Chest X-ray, PA view. Patient: 57 years old, sex M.
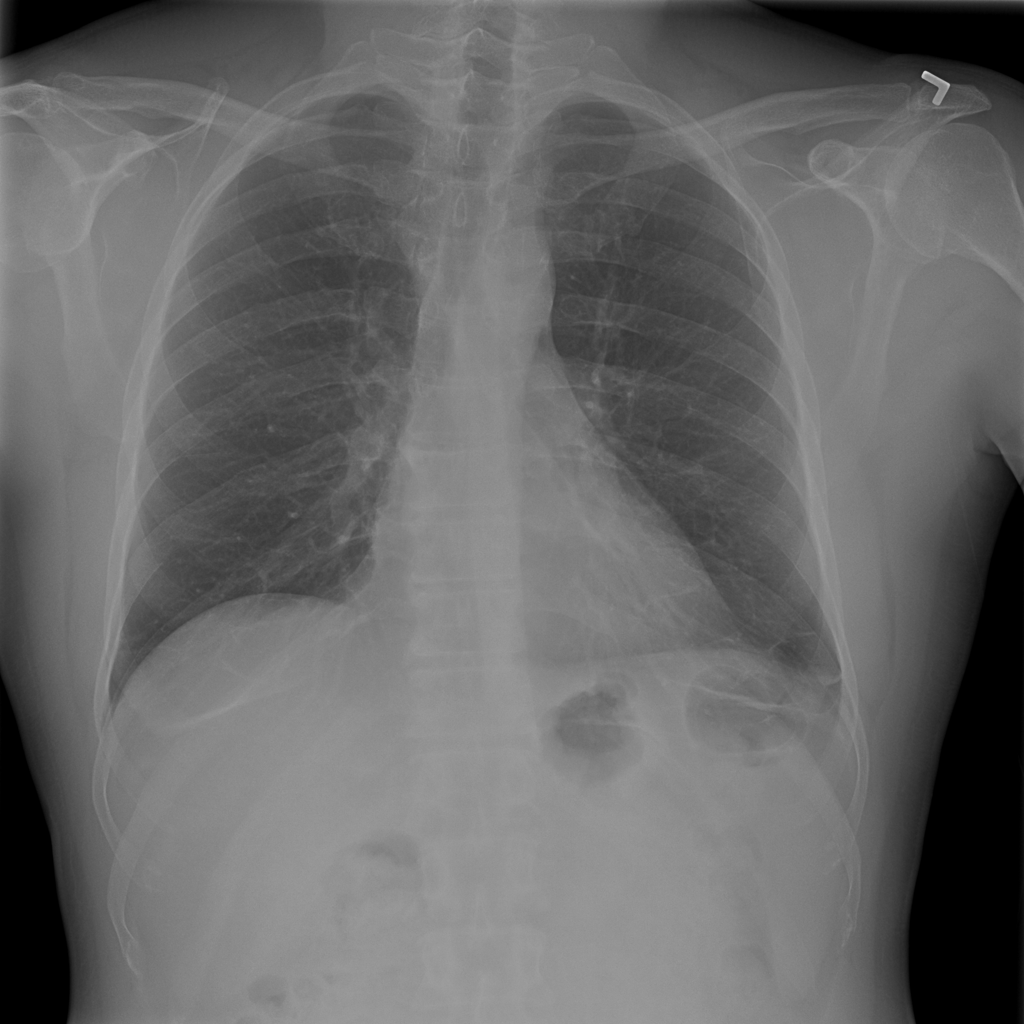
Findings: No Finding